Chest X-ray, AP view. Patient: 35 years old, sex F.
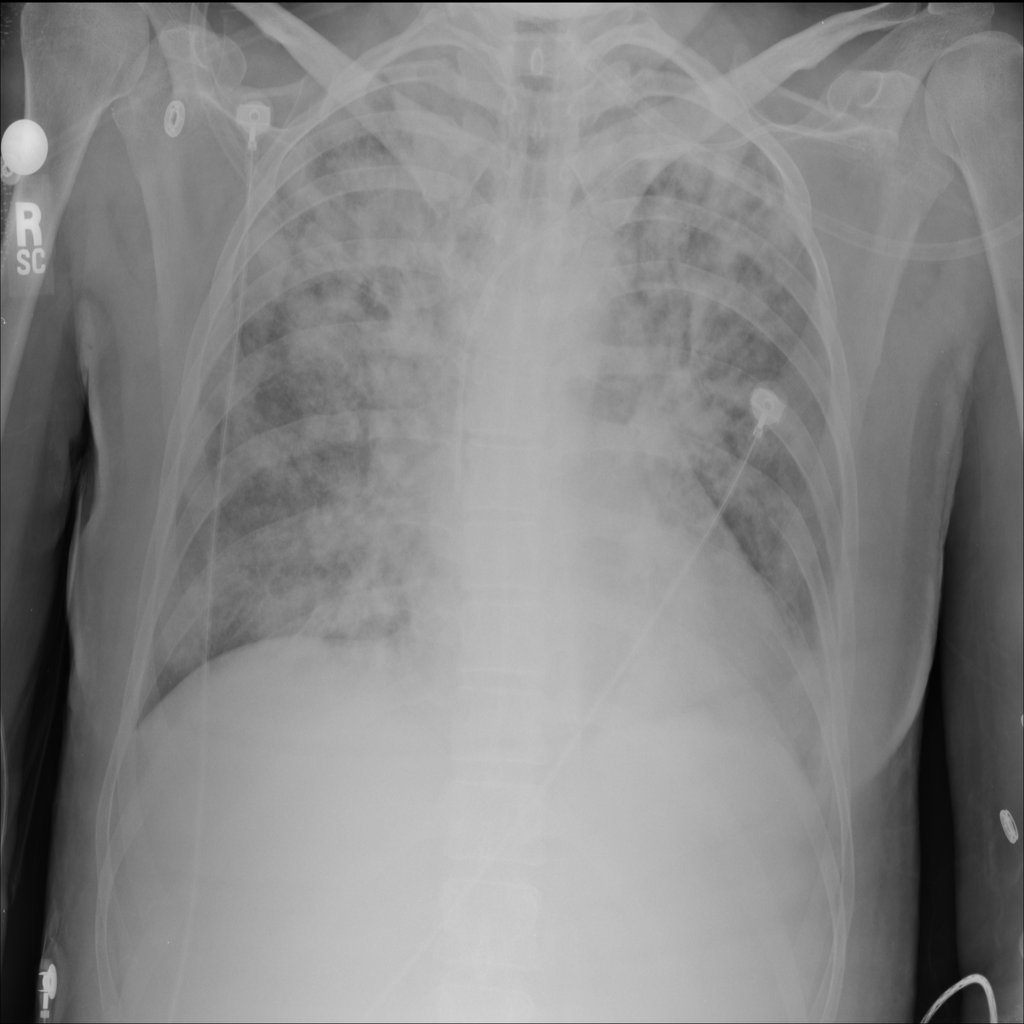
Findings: Nodule